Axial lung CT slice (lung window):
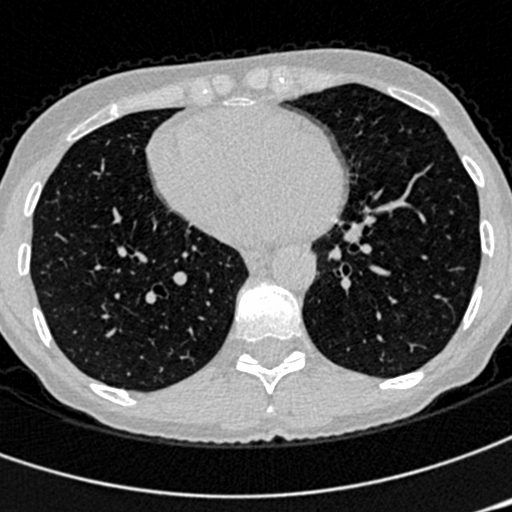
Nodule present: no